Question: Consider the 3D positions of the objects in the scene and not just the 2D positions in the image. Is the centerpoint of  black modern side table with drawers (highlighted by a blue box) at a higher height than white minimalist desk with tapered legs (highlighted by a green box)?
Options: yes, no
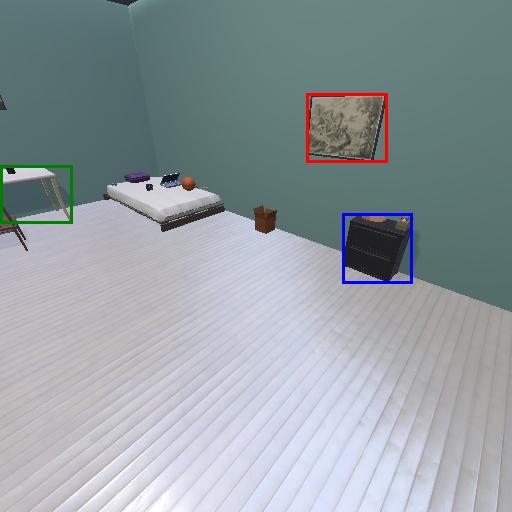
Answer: yes